Question: When I try to run commands like 'start' or 'develop' I get these errors on my local machine and can not start the strapi server. I already did 'yarn install' to install dependencies but it's not working. Also tried to run the server with npm and yarn.

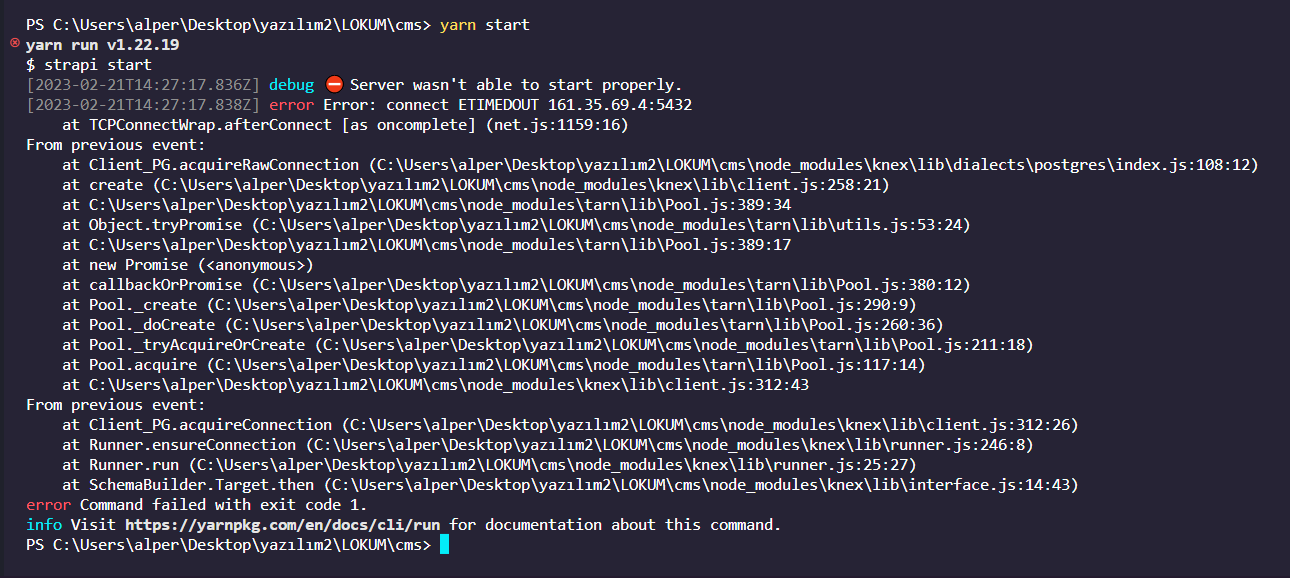
Answer: Strapi can't find your Postgres database. You can configure database access through configuration file or by using environment variables.
See <URL> for details.